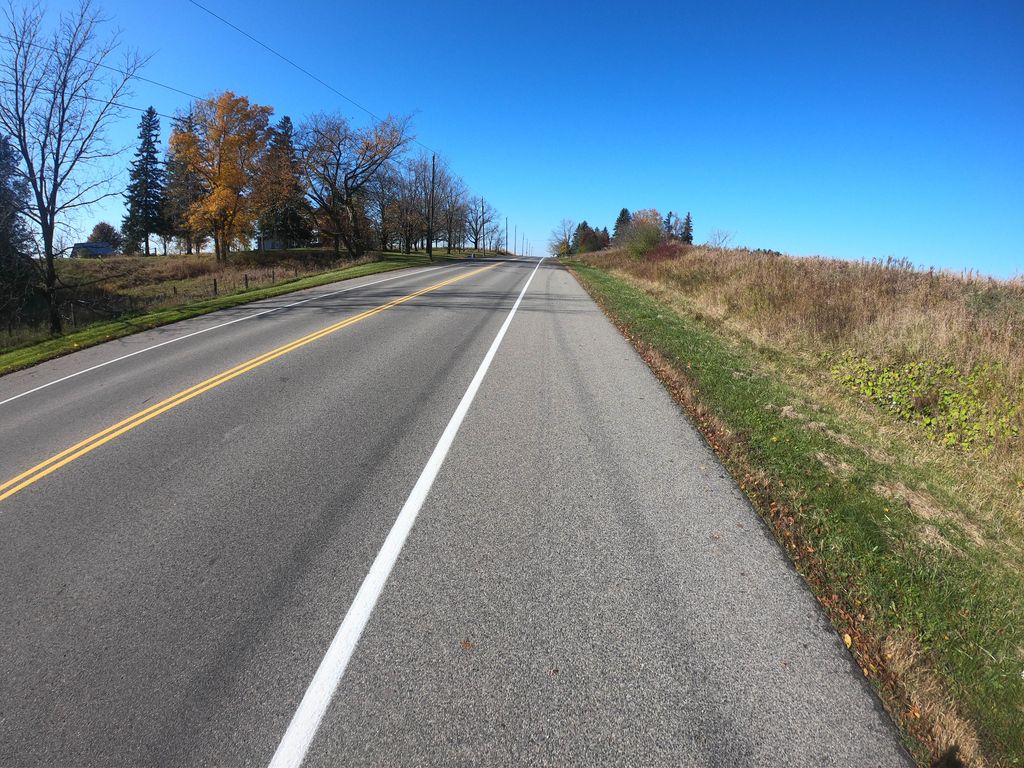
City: kitchener-waterloo